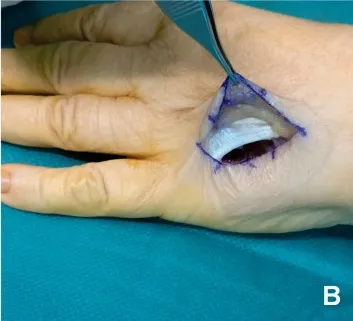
Surgical procedure and aspect of the tumor mass. (B) Inter-metacarpal ligament between the fourth and the fifth metacarpal bones.
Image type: medical_photograph (other_medical_photograph)